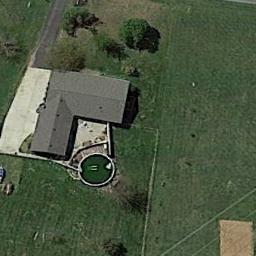
Label: residential